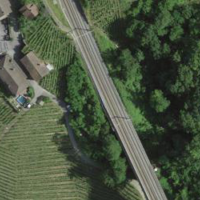
EUNIS habitat code: 40
Species observed at this site:
Clematis vitalba